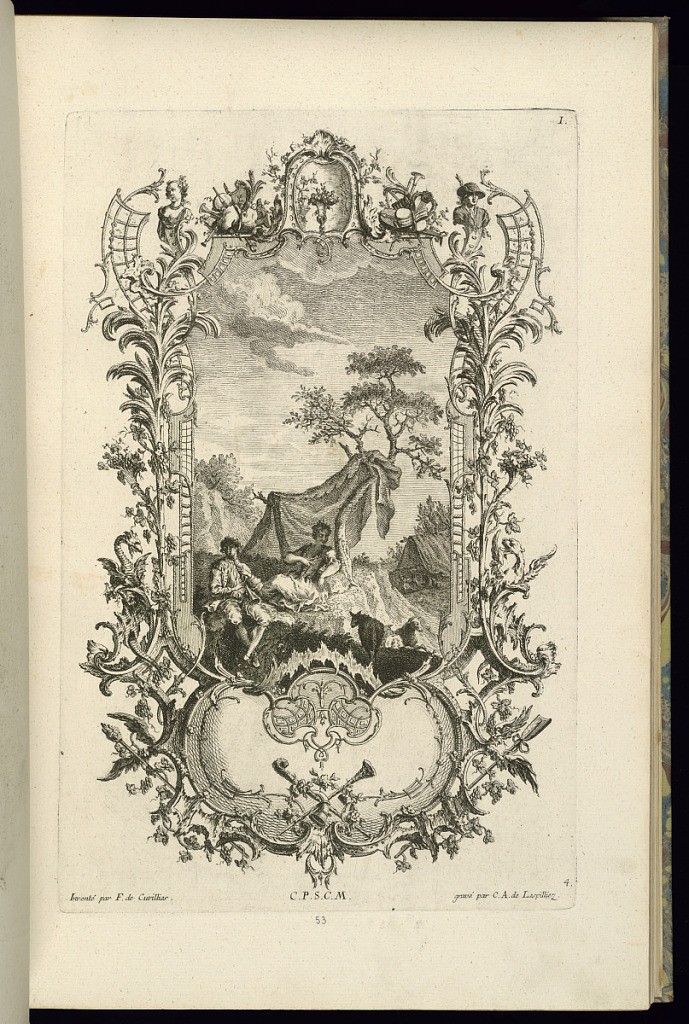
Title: Design for Cartouche with Central Vignette
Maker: François de Cuvilliés the Elder, Belgian, 1695 - 1768
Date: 1745
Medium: Etching and engraving on off-white laid paper
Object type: Print
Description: Design for a cartouche with an upper and lower compartment. The upper compartment contains a scene of a man and a woman in a landscape, sitting under a tent, with the man playing a horn. The cartouche is comprised of ornament motifs including trelliswork, terms, rinceaux, music trophies, dragons, vines, thyrses, a flower bouquet, and scrolls. The plate is signed and numbered.